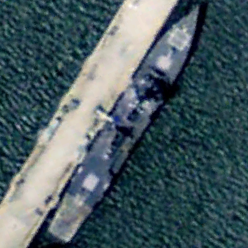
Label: destroyer